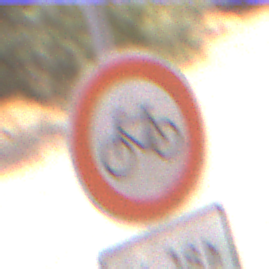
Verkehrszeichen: VerbotRadverkehr
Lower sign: ZeitangabenOhneBeschraenkungAufWochentage1
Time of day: Midday
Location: Outdoor (RoadRail)
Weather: Clear
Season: NotSpecified
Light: Natural